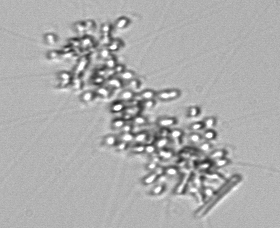
Label: Chaetoceros_didymus_TAG_external_flagellate